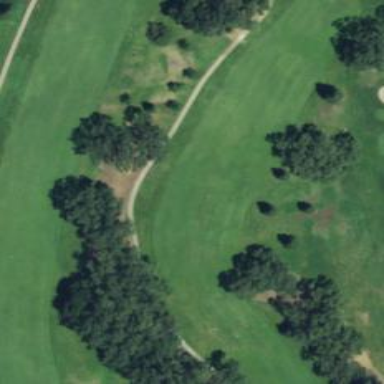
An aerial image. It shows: Golf hole.